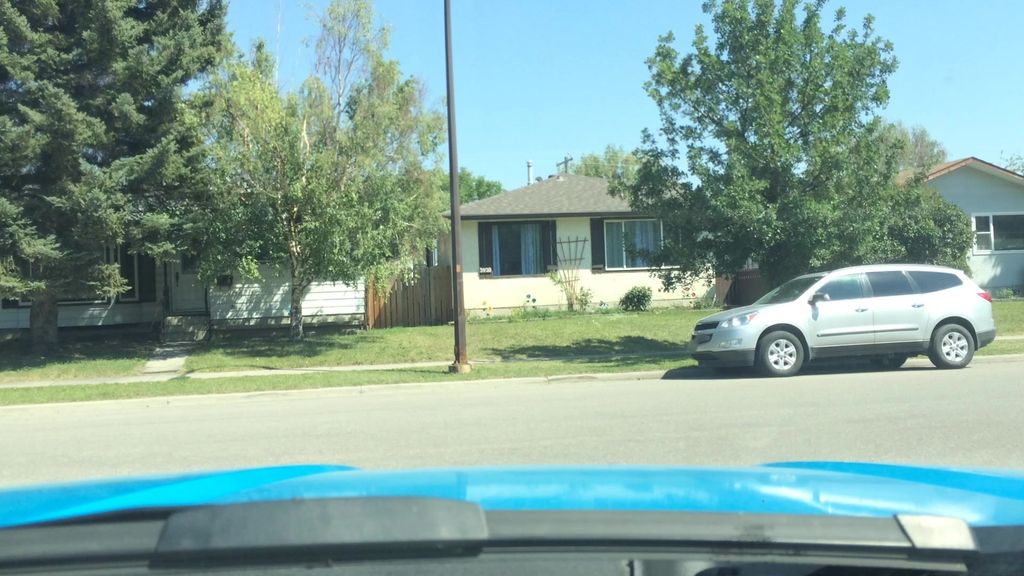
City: calgary